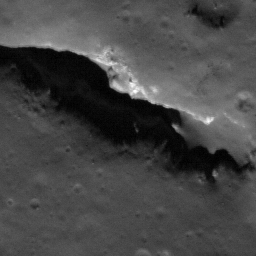
Pit: Copernicus 18
Host crater: Copernicus
Host type: impact_melt
Lunar coordinates: latitude 10.293, longitude 339.598